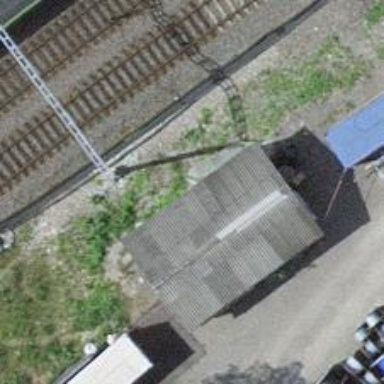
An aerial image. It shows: Abandoned railway siding with single track. The electrification is done using contact line.